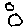
Label: moon